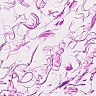
Metastatic tissue present: no